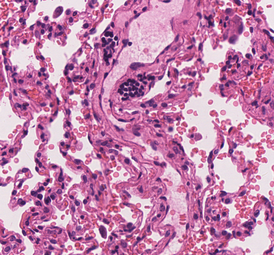
Tumor epithelial tissue: no
Tumor-associated stroma tissue: no
Normal tissue: yes